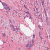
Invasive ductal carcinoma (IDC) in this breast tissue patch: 1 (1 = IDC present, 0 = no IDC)